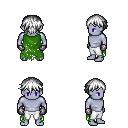
a pixel art fantasy rpg character, male body template, dark elf, purple skin, green tattered cape, white pants, white short bangs hairstyle, metal gloves, four views (front, back, left, right), 2x2 character sprite sheet, small pixel art, hard edges, no anti-aliasing